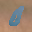
Label: 0